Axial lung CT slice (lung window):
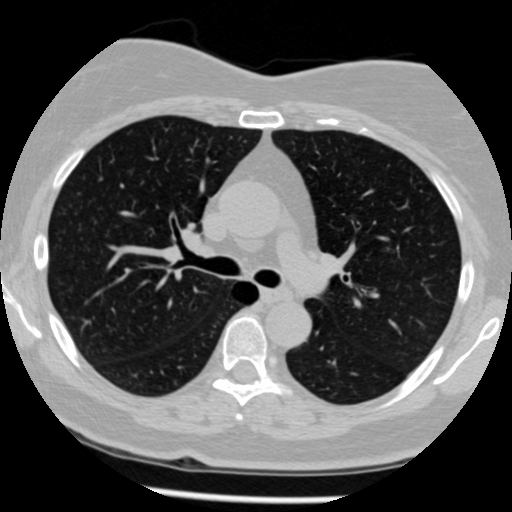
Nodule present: no